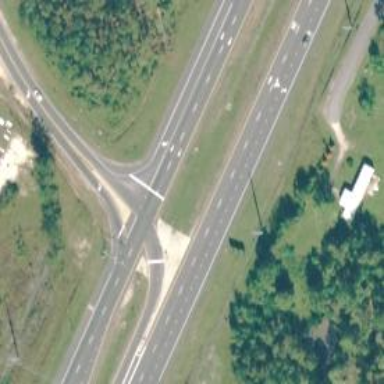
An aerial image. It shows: This image shows trunk highway that functions as expressway.